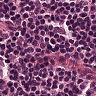
Metastatic tissue present: no